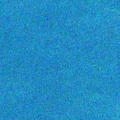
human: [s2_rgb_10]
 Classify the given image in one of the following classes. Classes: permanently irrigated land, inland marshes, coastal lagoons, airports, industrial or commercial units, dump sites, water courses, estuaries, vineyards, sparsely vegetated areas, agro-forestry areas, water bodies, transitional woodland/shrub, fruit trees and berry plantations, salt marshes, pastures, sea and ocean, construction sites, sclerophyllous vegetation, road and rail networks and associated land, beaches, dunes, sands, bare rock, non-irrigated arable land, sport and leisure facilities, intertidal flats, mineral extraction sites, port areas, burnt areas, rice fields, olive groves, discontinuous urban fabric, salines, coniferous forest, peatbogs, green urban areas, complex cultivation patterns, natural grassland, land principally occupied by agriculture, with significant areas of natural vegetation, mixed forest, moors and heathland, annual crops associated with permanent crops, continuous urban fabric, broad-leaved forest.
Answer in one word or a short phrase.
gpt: sea and ocean